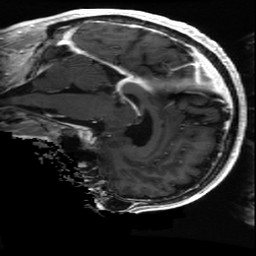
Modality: T1w
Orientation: sagittal
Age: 53
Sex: male
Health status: ill